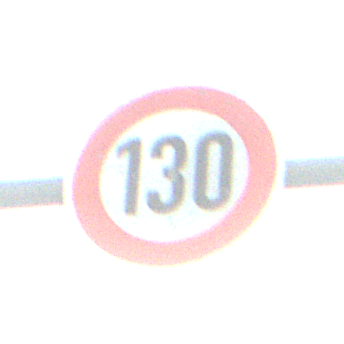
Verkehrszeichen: Geschwindigkeit130
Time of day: SunriseSunset
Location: Outdoor (Suburban)
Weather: PartlyCloudy
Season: NotSpecified
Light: Natural